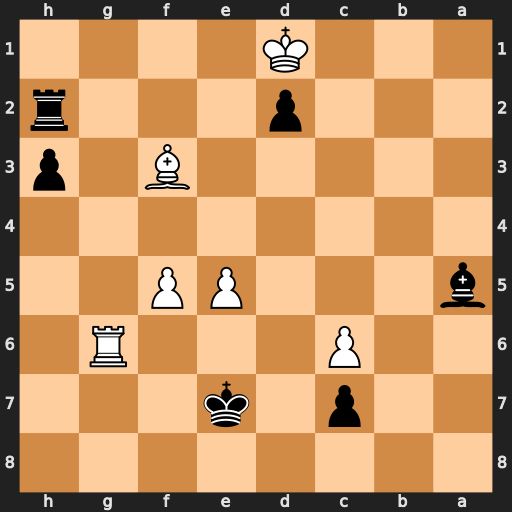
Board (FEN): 8/2p1k3/2P3R1/b3PP2/8/5B1p/3p3r/3K4
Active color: b
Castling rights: -
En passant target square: -
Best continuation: Rf2 f6+ Kf8